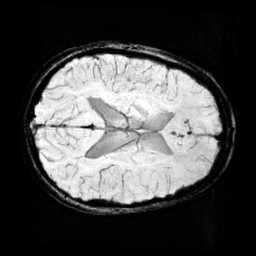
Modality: minIP
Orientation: axial
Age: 12
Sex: female
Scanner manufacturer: siemens
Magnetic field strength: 3 T
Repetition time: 0.027 s
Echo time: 0.02 s